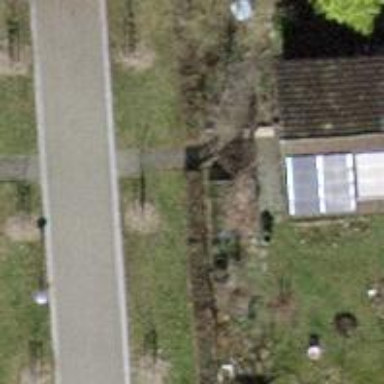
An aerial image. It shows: Avenue lined with deciduous broadleaved trees.